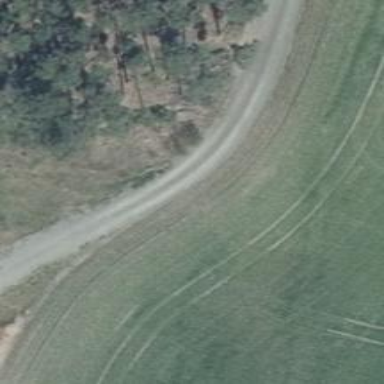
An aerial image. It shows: Track with compacted grade2 surface.